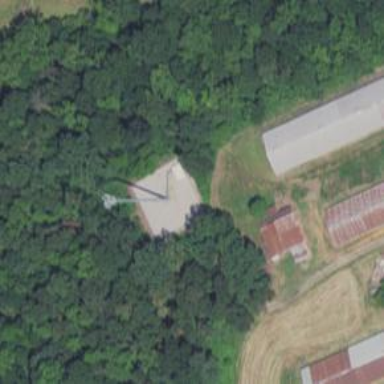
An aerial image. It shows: Mast tower used for communication.